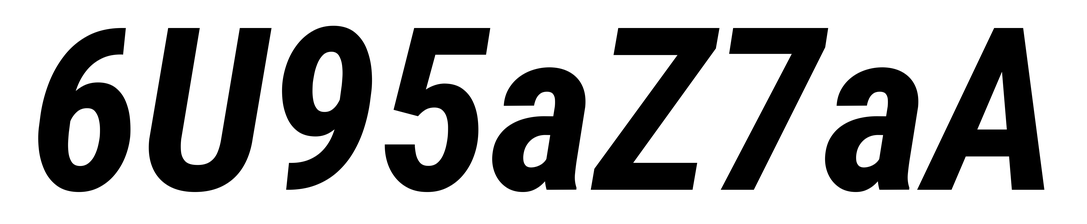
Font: Roboto-Italic_Condensed_Bold_Italic